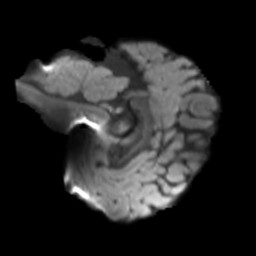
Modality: T2w
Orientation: sagittal
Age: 31
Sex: male
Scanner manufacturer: siemens
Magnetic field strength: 3 T
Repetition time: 3.23 s
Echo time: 0.0892 s